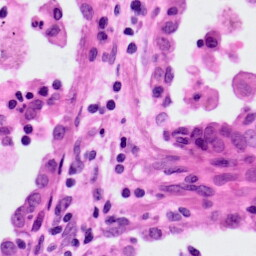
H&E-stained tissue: Lung